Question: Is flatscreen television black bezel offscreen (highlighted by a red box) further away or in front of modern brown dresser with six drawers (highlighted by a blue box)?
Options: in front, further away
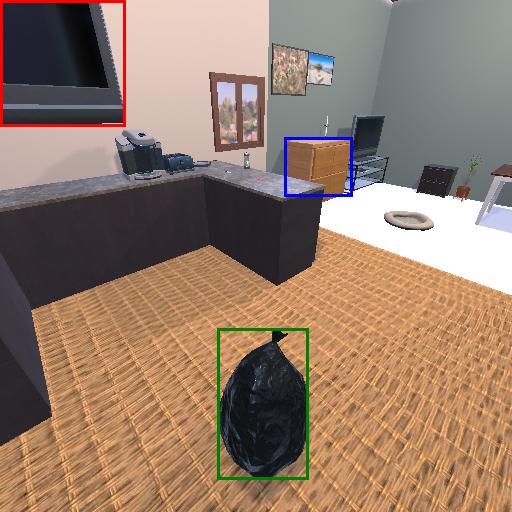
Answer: in front